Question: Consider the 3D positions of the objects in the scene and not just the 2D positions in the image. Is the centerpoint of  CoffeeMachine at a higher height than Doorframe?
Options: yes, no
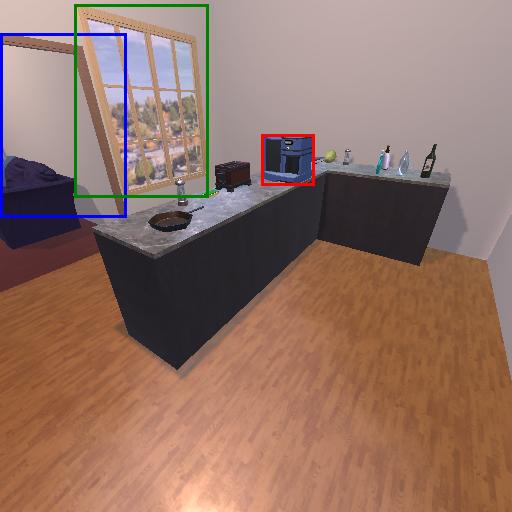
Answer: yes